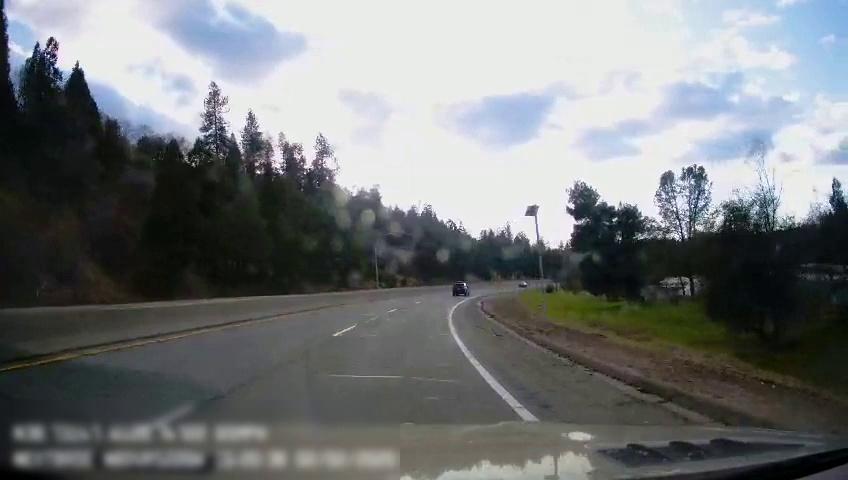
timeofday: Day
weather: Sunny
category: Drivable Space
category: Vehicles | SUV
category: Lanes | Alternate Lane
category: Lanes | Current Lane
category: Lanes | Alternate Lane